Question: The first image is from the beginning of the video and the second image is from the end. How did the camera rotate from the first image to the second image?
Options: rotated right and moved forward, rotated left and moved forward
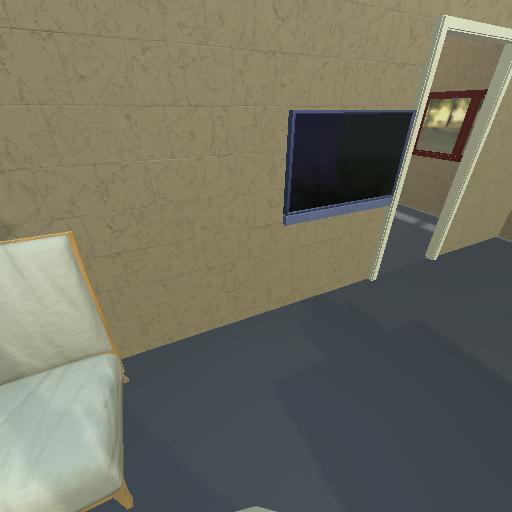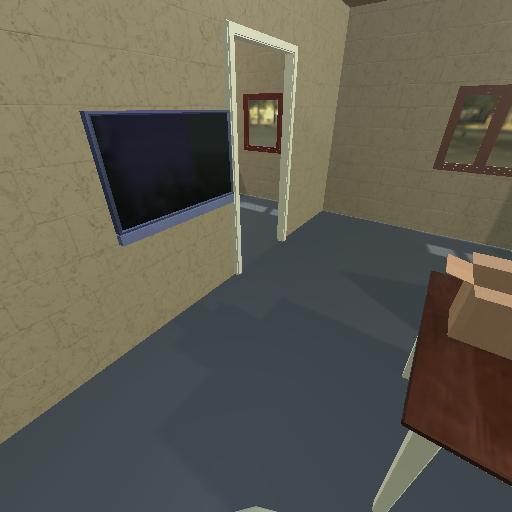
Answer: rotated right and moved forward